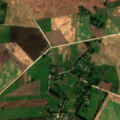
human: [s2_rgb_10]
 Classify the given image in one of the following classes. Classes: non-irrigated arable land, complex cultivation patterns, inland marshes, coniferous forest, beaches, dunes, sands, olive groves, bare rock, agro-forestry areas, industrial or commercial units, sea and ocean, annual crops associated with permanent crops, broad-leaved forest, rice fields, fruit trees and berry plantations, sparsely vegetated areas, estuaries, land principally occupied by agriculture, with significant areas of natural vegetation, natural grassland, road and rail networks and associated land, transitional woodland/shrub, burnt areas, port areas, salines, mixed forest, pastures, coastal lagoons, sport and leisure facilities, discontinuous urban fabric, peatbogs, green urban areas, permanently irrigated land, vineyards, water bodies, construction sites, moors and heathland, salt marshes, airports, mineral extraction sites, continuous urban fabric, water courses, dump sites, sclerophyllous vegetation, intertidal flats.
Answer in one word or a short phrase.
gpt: discontinuous urban fabric, non-irrigated arable land, complex cultivation patterns